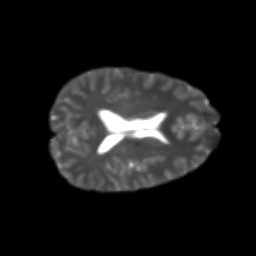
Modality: T2w
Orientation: axial
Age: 25
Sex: female
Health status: healthy
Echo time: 0.074 s